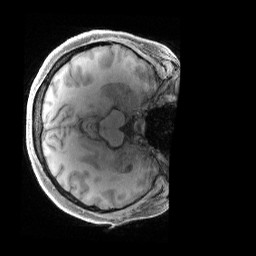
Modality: T1w
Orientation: axial
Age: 32
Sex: female
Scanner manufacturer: siemens
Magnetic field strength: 3 T
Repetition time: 2.4 s
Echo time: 0.00241 s